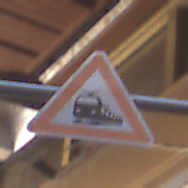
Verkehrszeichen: Bahnuebergang
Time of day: MorningAfternoon
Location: Outdoor (Urban)
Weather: Clear
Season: NotSpecified
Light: Natural